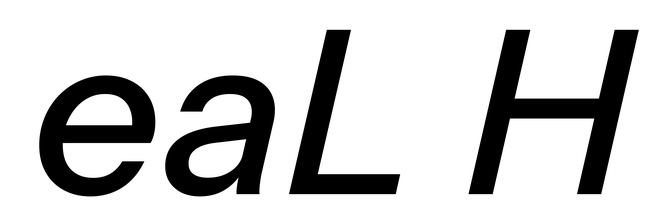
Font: InstrumentSans-Italic_Medium_Italic